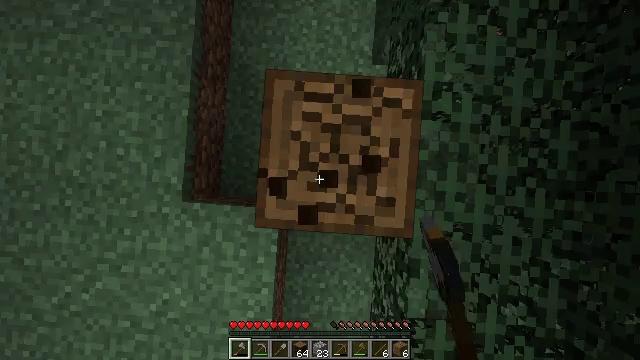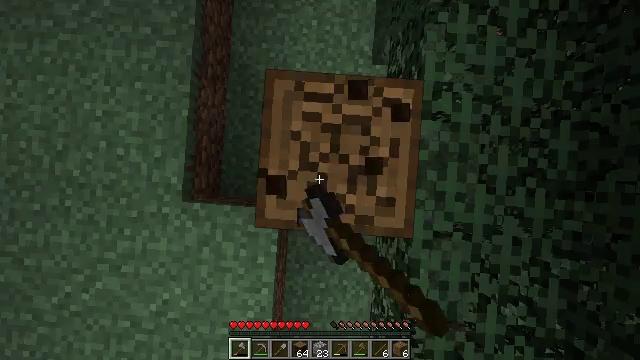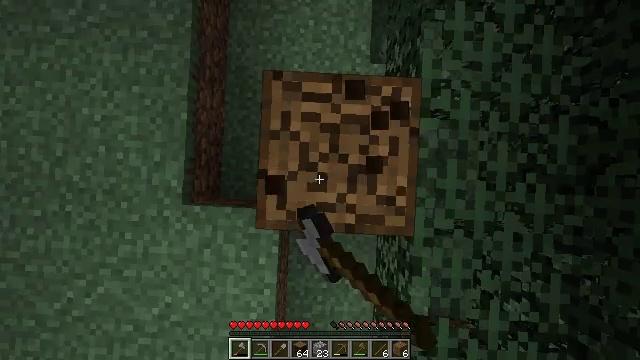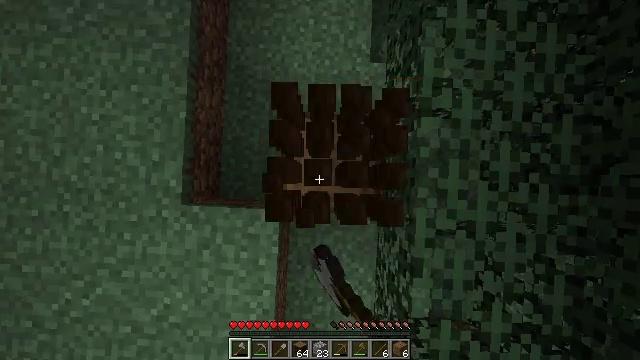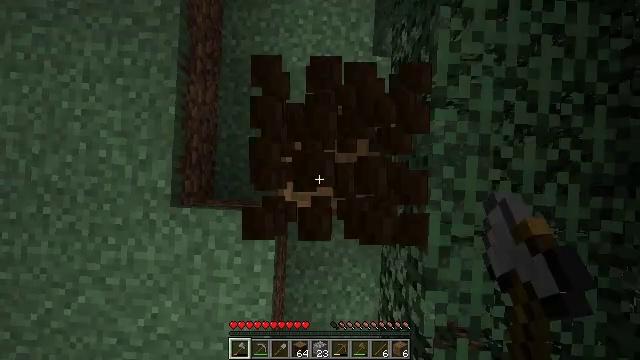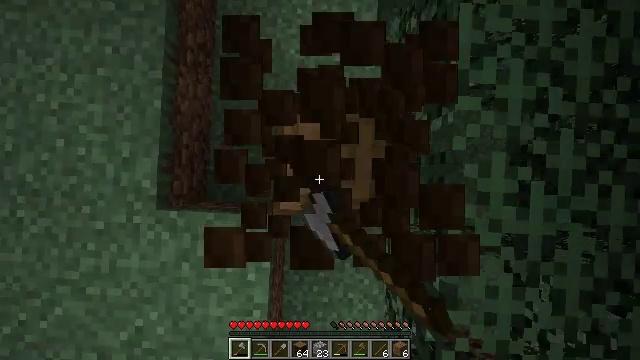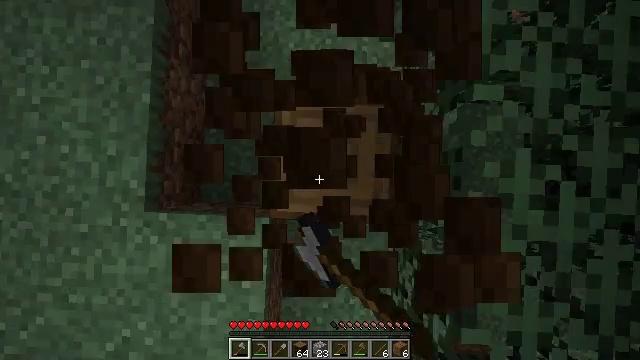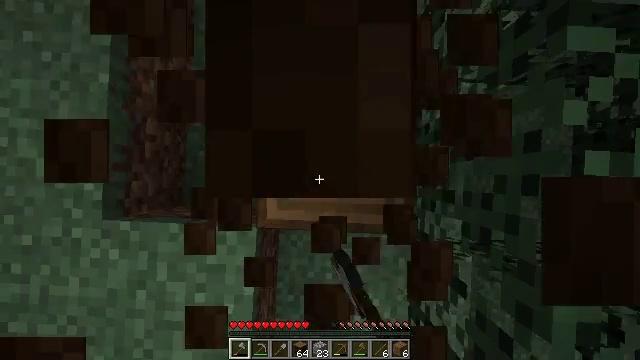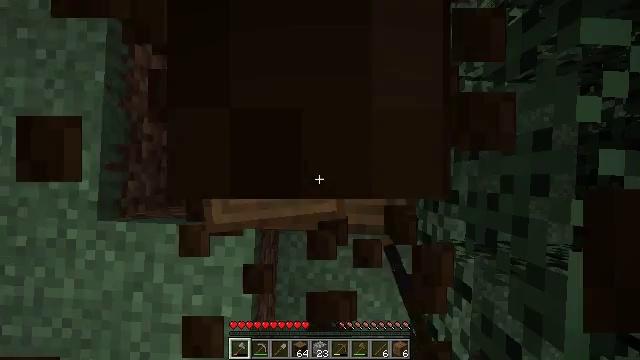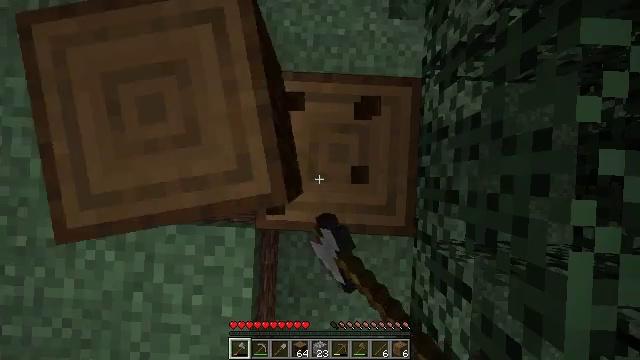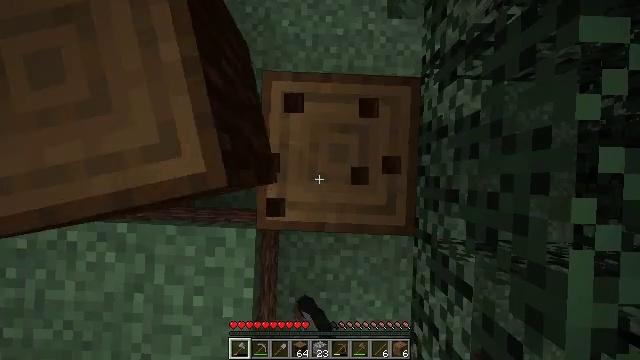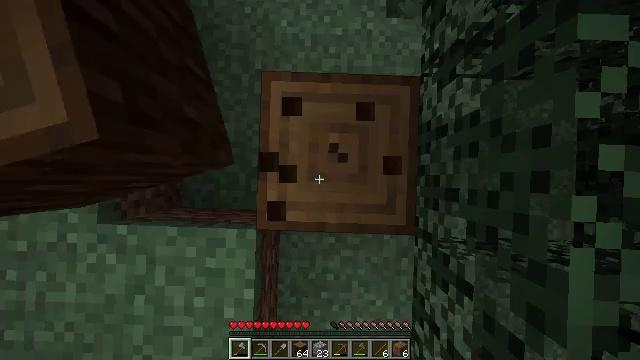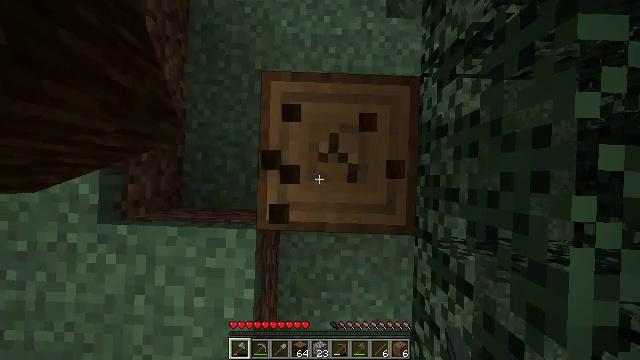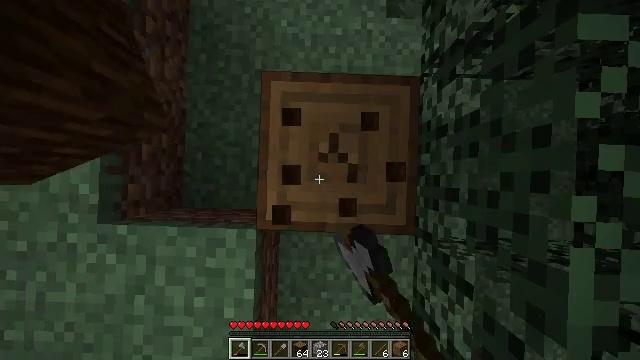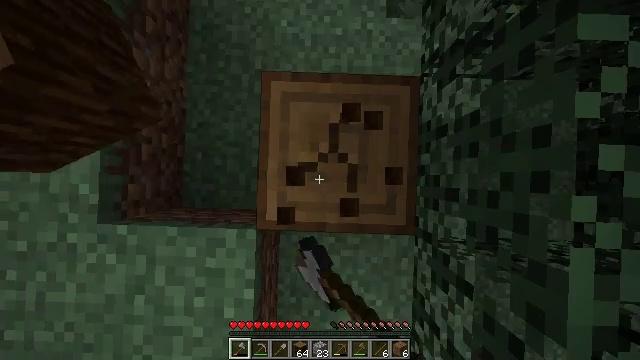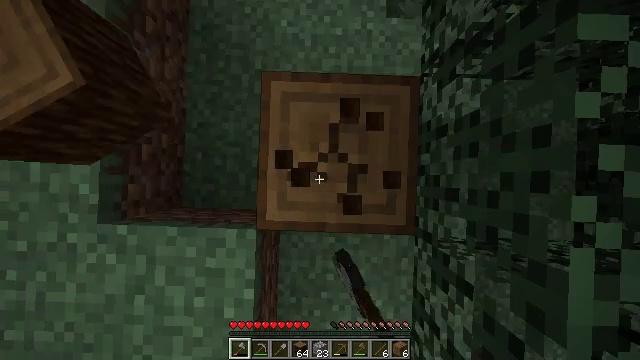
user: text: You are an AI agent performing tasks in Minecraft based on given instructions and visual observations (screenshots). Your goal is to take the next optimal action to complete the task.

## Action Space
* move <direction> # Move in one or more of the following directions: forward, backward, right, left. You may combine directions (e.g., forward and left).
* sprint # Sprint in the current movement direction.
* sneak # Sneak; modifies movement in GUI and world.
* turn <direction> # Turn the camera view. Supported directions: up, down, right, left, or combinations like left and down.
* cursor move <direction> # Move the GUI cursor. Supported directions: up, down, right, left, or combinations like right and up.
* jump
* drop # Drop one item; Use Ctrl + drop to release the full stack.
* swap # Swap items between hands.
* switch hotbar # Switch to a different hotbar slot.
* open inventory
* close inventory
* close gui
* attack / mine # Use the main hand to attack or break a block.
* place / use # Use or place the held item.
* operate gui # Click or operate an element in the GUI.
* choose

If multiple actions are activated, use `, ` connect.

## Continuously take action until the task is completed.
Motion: motion action
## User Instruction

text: Harvest the spruce log from a tree trunk.
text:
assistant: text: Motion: attack / mine
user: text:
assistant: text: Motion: turn right and down, attack / mine
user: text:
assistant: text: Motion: attack / mine
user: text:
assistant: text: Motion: attack / mine
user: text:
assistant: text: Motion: attack / mine
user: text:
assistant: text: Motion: attack / mine
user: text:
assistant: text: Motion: attack / mine
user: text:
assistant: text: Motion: attack / mine
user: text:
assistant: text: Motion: attack / mine
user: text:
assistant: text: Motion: attack / mine
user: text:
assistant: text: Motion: attack / mine
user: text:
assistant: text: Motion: attack / mine
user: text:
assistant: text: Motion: attack / mine
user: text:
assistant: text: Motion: attack / mine
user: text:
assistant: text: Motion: attack / mine
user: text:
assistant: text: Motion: turn left, attack / mine
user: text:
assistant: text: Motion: turn left and up, attack / mine
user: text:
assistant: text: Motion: turn left and up, attack / mine
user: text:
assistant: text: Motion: turn left and up, attack / mine
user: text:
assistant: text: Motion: turn left, attack / mine
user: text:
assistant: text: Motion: attack / mine
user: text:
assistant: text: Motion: attack / mine
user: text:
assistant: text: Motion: attack / mine
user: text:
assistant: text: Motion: move right, turn left and up, attack / mine
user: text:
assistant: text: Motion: move right, turn left and up, attack / mine
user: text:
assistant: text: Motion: move right, turn left and up, attack / mine
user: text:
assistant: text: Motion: turn left and up, attack / mine
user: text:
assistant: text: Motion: turn left and up, attack / mine
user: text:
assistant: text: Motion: attack / mine